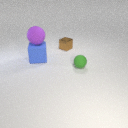
small green rubber sphere to the right of large blue rubber cube